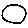
Label: circle